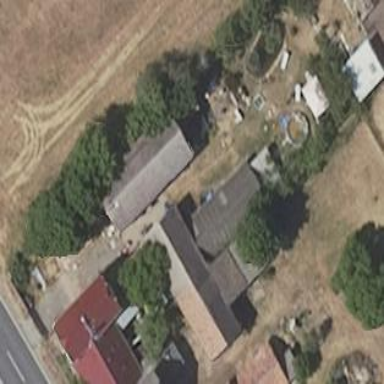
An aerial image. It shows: Shed.